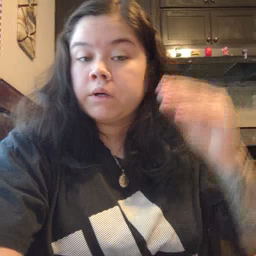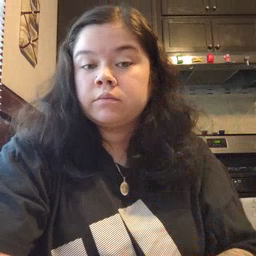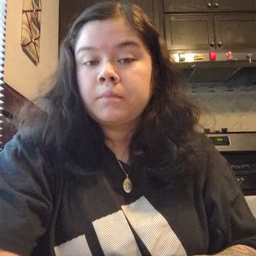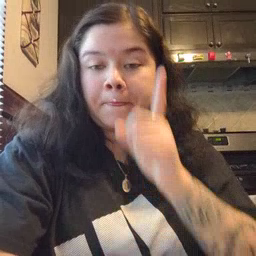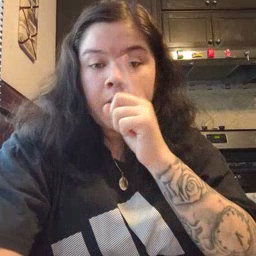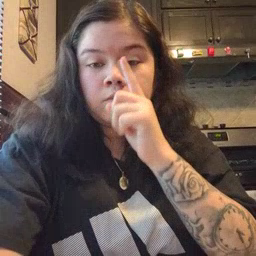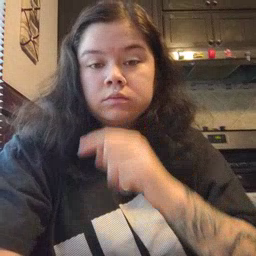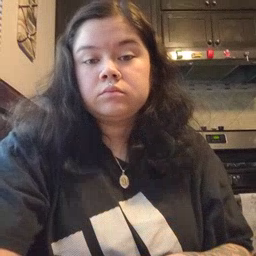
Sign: mouse